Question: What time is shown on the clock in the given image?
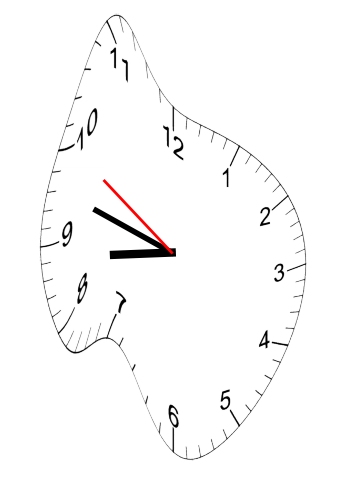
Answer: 08:47:50